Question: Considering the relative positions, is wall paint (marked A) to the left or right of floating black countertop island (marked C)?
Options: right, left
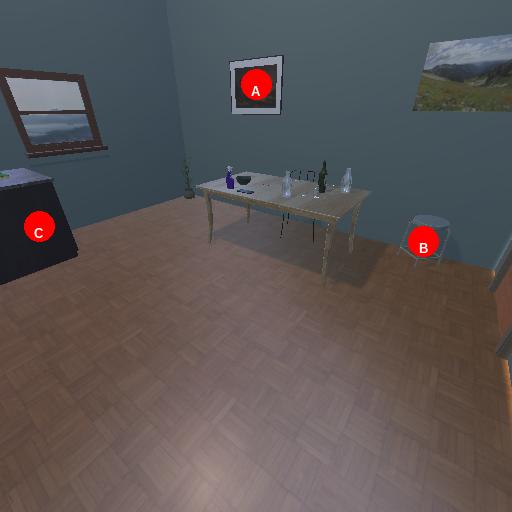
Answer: right